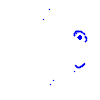
Particle: pion